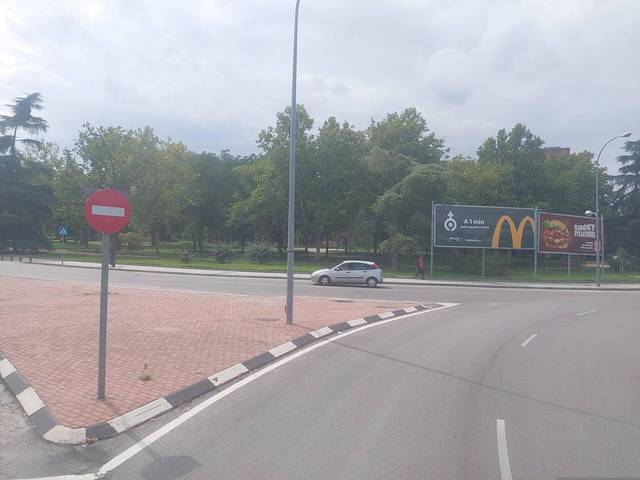
Region: Spain
Coordinates: 40.337, -3.737